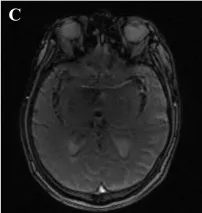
Superior view.
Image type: radiology (mri)